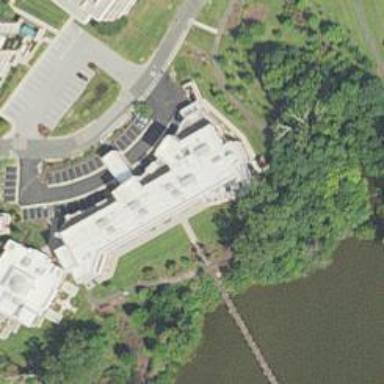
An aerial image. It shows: Community center building.